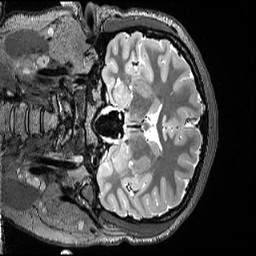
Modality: T2w
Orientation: coronal
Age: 19
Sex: female
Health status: healthy
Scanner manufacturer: siemens
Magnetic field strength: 3 T
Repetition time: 3.2 s
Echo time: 0.563 s